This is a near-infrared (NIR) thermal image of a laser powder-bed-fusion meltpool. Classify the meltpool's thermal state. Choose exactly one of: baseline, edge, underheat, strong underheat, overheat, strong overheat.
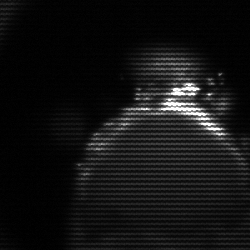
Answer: edge